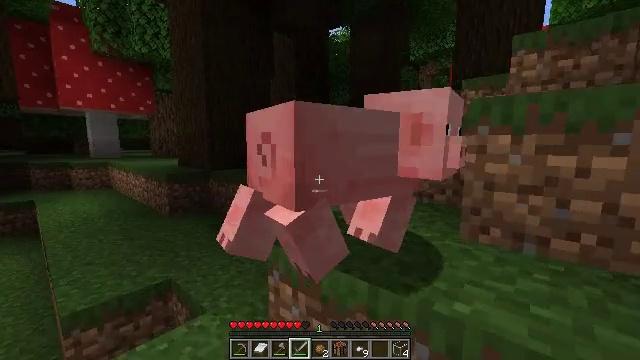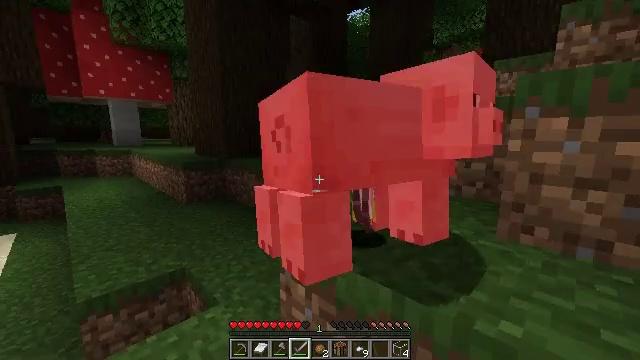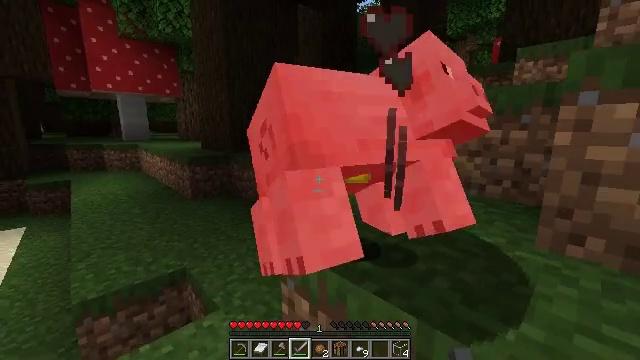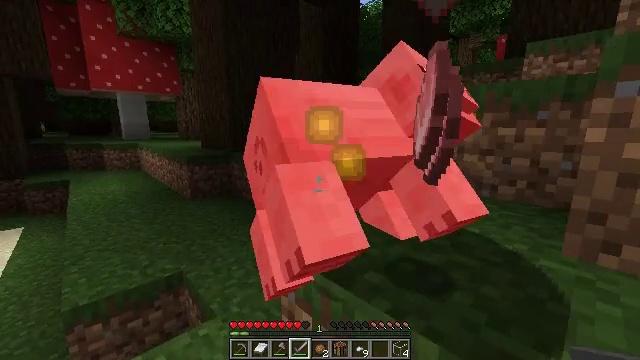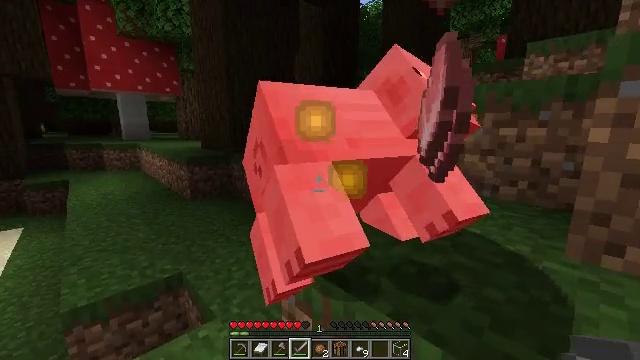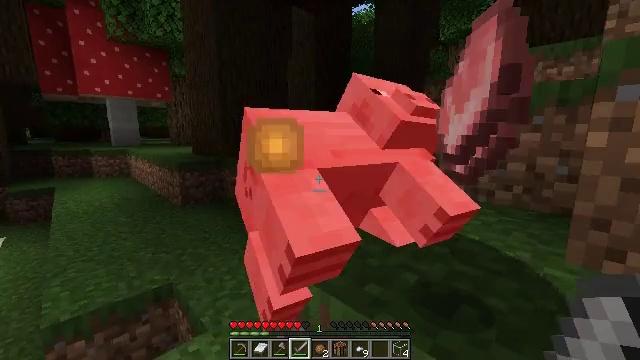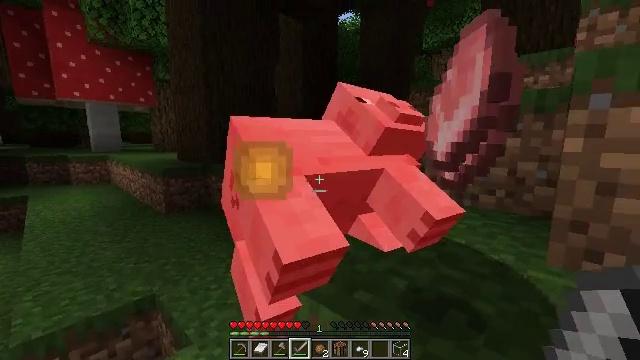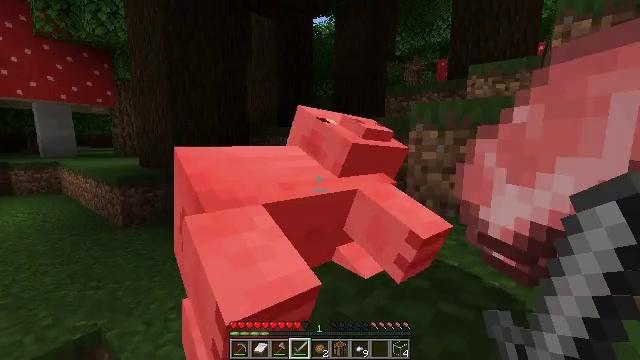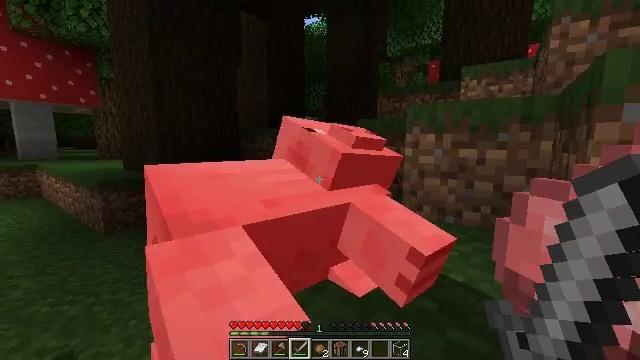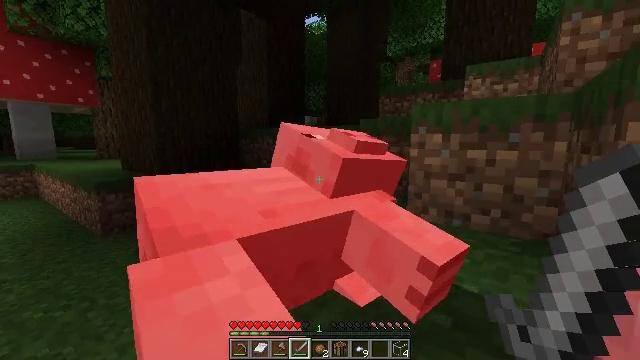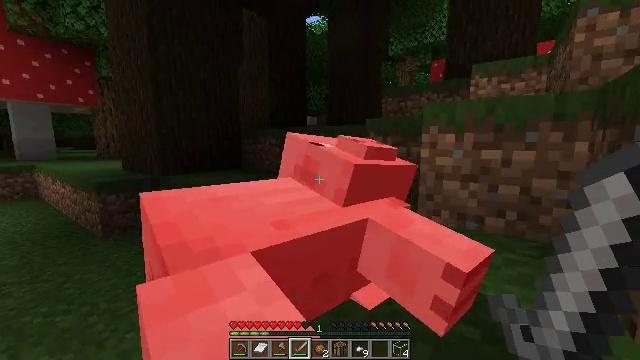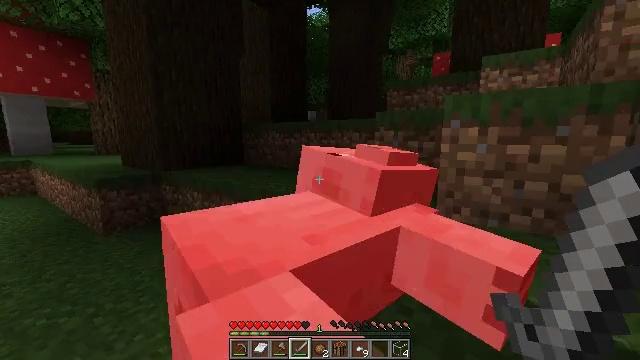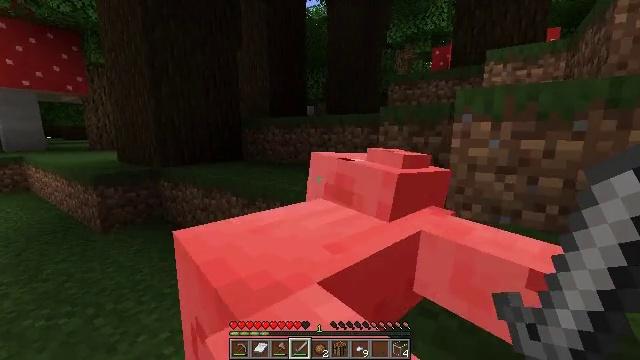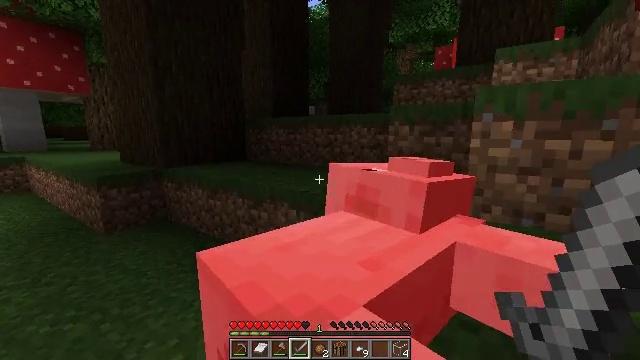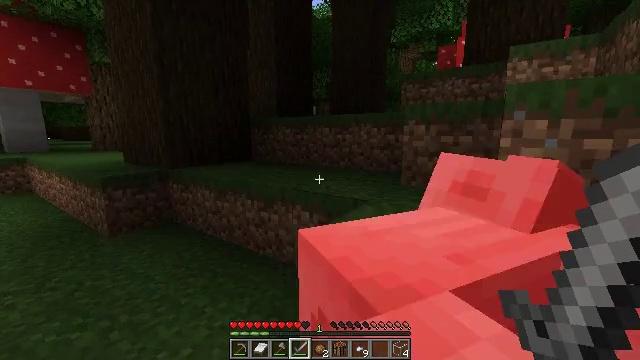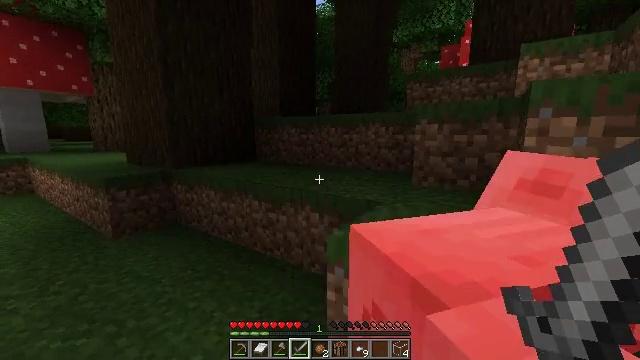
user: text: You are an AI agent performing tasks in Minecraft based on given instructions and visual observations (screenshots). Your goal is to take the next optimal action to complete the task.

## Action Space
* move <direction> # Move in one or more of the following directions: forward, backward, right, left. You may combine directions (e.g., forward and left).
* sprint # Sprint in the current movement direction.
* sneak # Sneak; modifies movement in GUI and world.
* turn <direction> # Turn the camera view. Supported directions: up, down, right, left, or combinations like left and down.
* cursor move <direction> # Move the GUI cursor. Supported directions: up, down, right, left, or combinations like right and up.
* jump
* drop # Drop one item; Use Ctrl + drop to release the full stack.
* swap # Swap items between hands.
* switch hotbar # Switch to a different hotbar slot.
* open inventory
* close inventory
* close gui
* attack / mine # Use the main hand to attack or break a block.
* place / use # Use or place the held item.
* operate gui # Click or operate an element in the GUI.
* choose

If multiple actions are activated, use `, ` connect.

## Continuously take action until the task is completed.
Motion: motion action
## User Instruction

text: Gather red mushroom blocks from the giant mushroom.
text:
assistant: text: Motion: move forward, turn left and down
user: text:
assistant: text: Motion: turn left and down
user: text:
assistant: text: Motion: no_op
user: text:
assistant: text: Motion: no_op
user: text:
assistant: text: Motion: turn right and up
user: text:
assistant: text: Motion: move forward, turn right and up
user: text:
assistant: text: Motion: move forward, turn right
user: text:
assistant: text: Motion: move forward, turn right
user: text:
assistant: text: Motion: move forward
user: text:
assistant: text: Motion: move forward
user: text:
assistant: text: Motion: move forward, turn down
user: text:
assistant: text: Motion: move forward, turn down
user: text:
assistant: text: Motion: move forward
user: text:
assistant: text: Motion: move forward
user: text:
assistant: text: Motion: move forward
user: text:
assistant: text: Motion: move forward, jump
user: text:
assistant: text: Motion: move forward, jump
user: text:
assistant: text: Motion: move forward, jump
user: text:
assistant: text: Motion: move forward, jump
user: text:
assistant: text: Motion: move forward
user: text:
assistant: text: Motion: move forward and move right, turn right
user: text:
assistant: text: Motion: move forward and move right, turn right and up
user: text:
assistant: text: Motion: move forward and move right, turn right and up
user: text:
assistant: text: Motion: move forward and move right, turn right
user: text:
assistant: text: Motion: move forward and move right, turn right
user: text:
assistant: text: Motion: move forward and move right
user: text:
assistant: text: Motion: move forward
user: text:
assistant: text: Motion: move forward, turn left
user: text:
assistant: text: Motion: move forward, turn left, jump
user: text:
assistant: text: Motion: move forward, turn left, jump